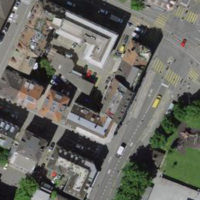
EUNIS habitat code: 54
Species observed at this site:
Carpinus betulus